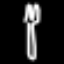
Label: fork